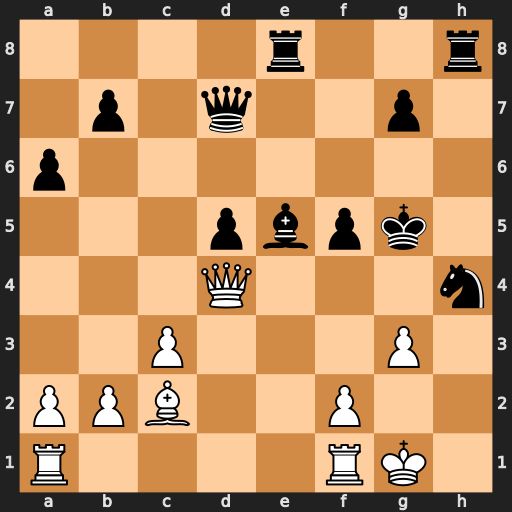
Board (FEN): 4r2r/1p1q2p1/p7/3pbpk1/3Q3n/2P3P1/PPB2P2/R4RK1
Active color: w
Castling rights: -
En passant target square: -
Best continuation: f4+ Kg6 fxe5